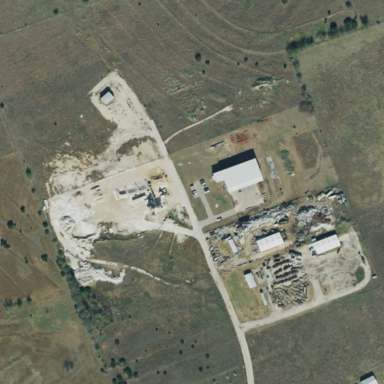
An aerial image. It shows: Recycling center that accepts scrap metal.